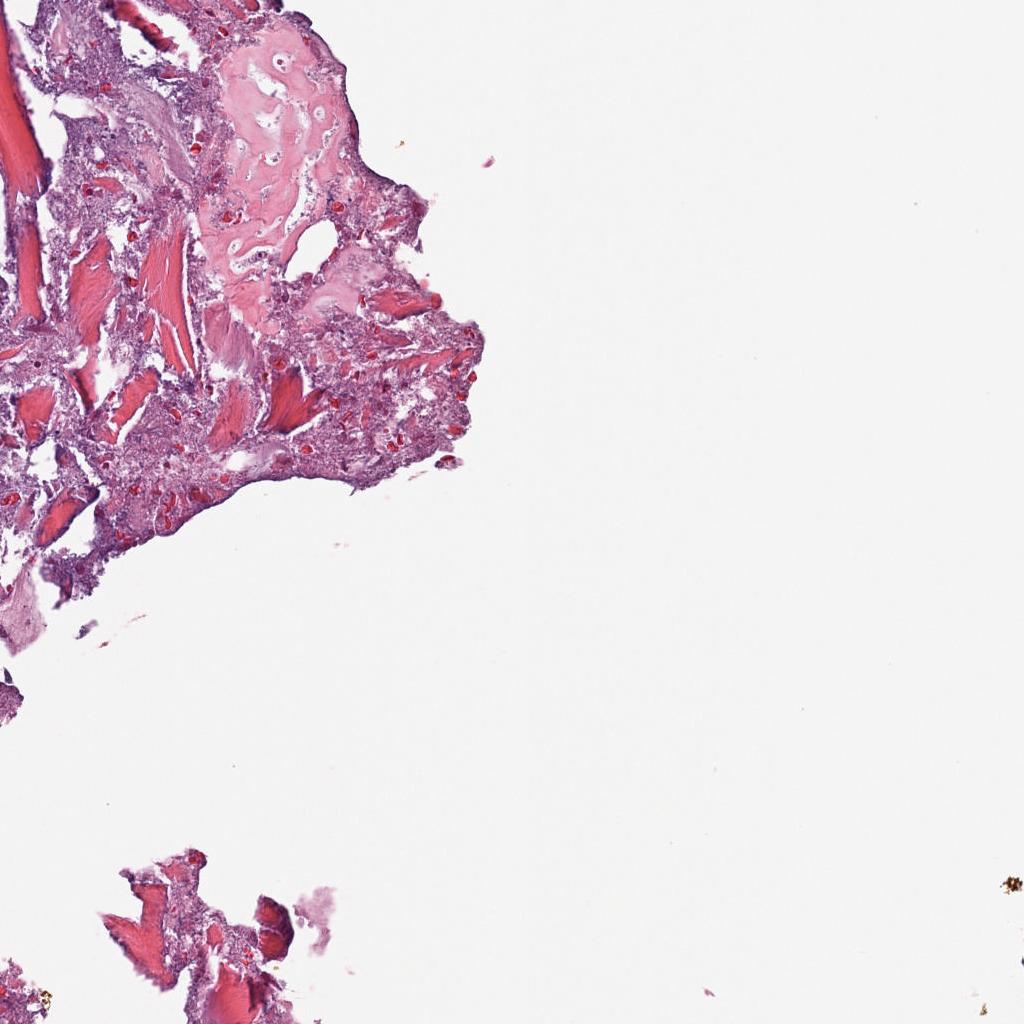
Label: Non-Tumor